Question: I am trying to create a page like this:

All the things are going fine where as i am not able to create the first div which is looking little a bit up as compared to the other divs. it also has a border-bottom shadow. Please guide me how can i create the similar image using css.
Thanks..
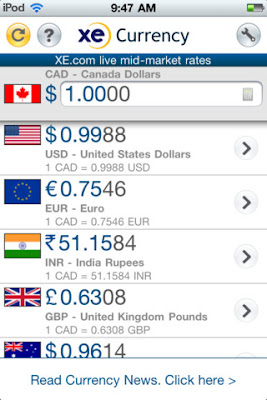
Answer: The only thing special about the first item is the shadow which creates that depth effect, you can try something like this to reproduce it:
'''
li:first-child{
background: #ccc;
-webkit-box-shadow: 0 5px 15px 0 rgba(0,0,0,0.5);
box-shadow: 0 5px 15px 0 rgba(0,0,0,0.5);
position: relative;
z-index: 1;
}
'''
<URL>